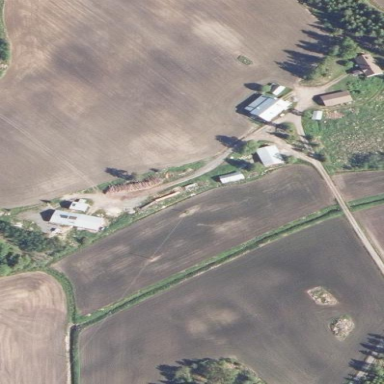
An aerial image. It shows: Farmyard area.